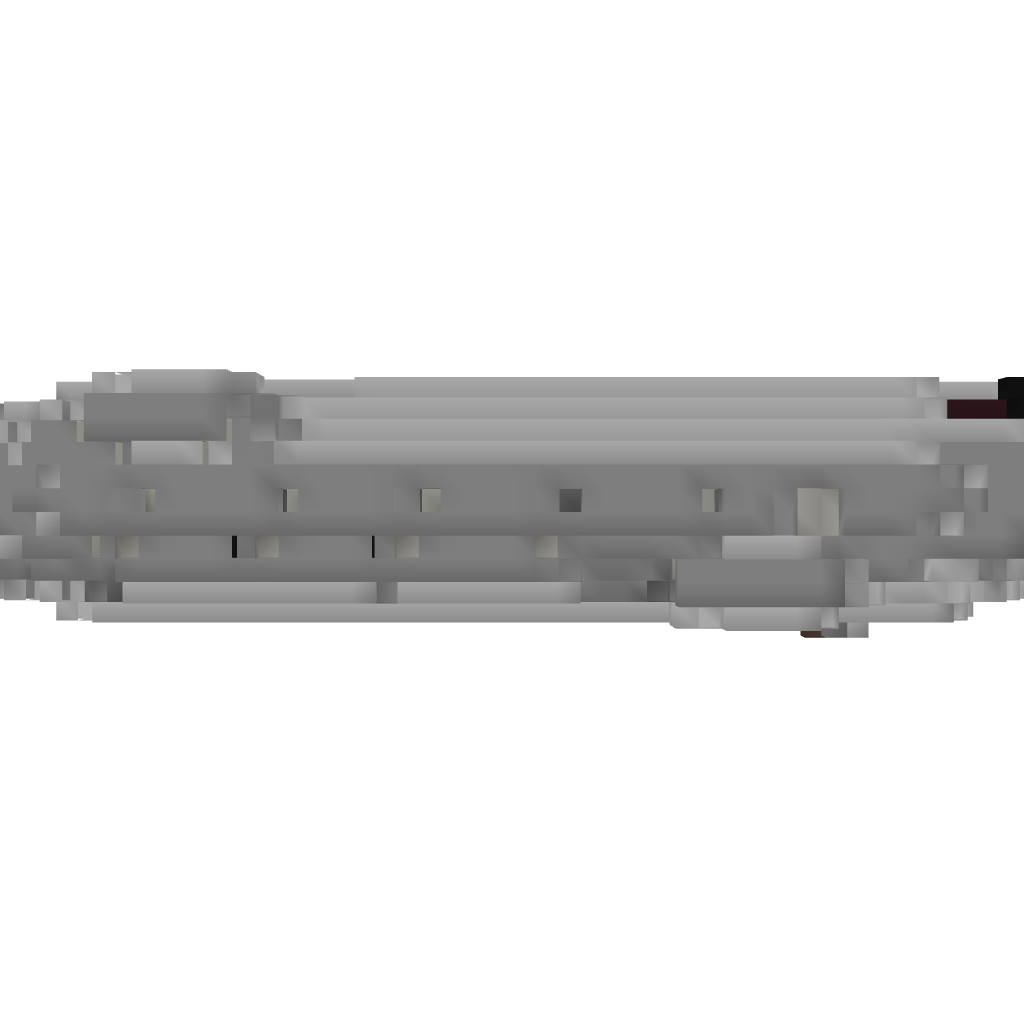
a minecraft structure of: Working Air Warship - Destroyer Mk II with advanced armor and extended range cannons